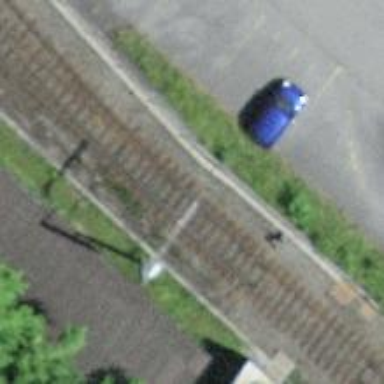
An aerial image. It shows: Railway switch.